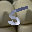
Label: 5